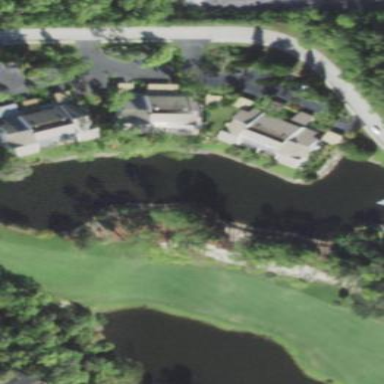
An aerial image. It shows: Picturesque scene of golf course with lateral water hazard.